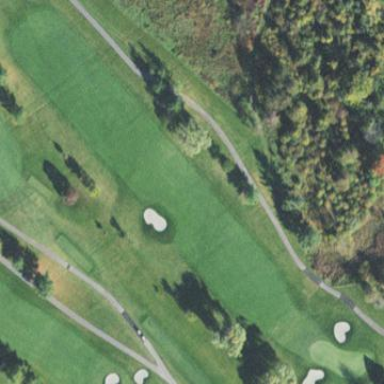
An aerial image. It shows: Golf fairway surrounded by grass.